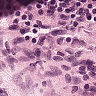
Metastatic tissue present: no